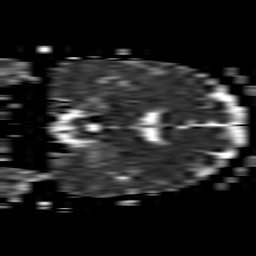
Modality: ADC
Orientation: coronal
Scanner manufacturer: philips
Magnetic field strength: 1.5 T
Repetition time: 3.406 s
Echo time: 0.06922 s